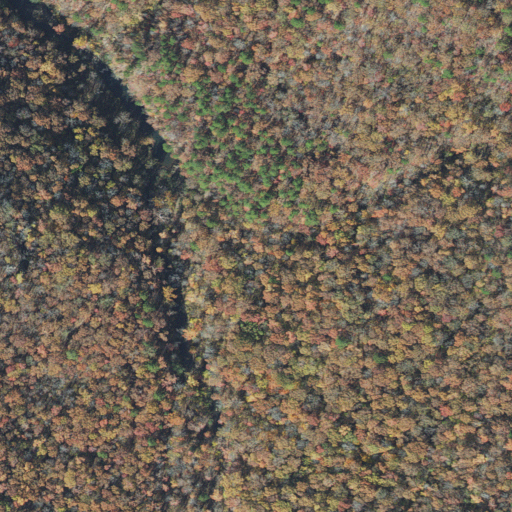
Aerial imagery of valley in Arkansas named Spill Hollow containing deciduous forest and mixed forest